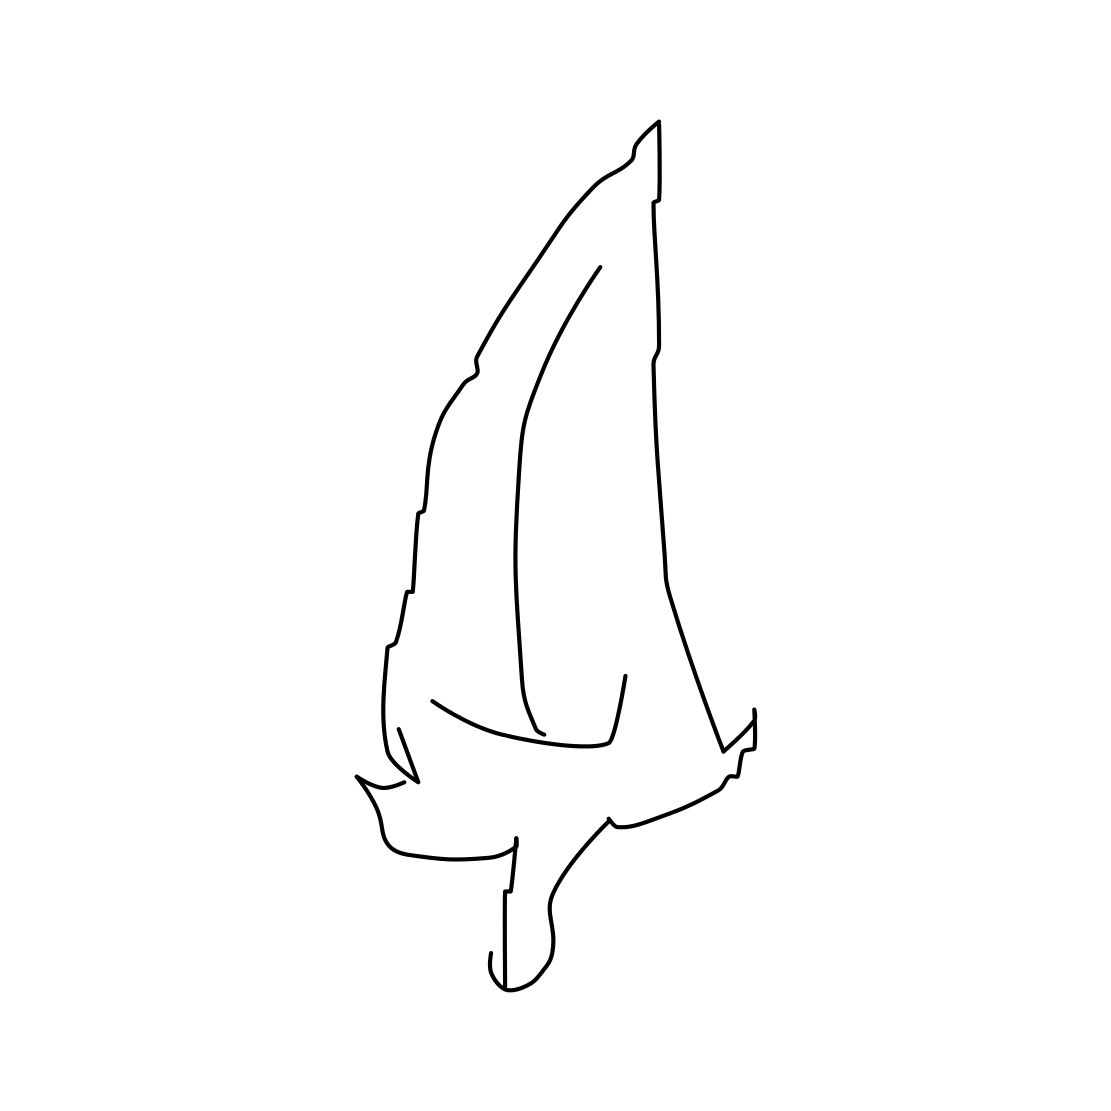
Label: feather